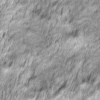
Label: not_dusty